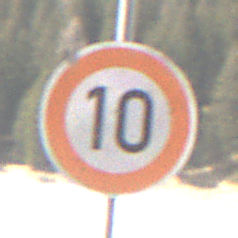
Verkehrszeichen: Geschwindigkeit10
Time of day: Midday
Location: Outdoor (Nature)
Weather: PartlyCloudy
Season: NotSpecified
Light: Natural